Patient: sex F, age 72
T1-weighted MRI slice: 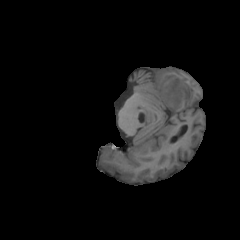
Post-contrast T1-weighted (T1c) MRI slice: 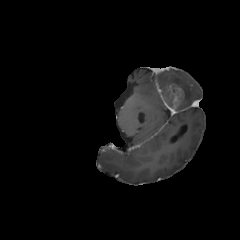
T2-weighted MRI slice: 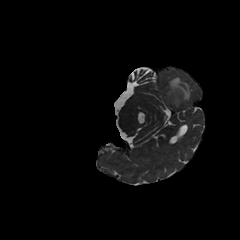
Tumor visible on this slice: yes
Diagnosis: Glioblastoma, IDH-wildtype
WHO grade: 4